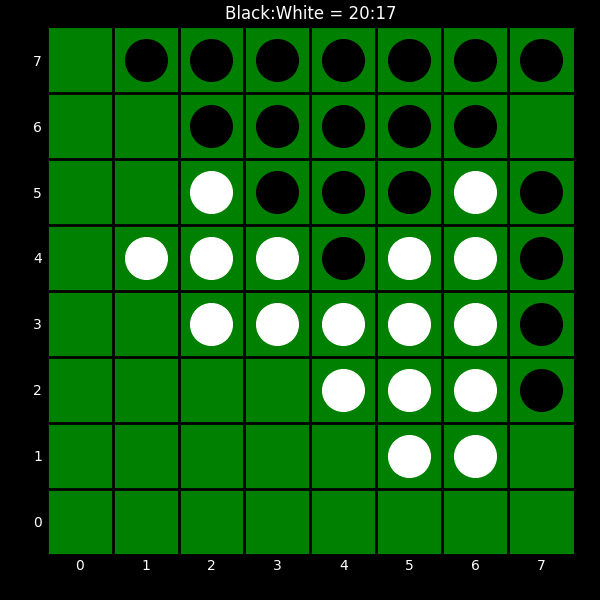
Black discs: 20
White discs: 17